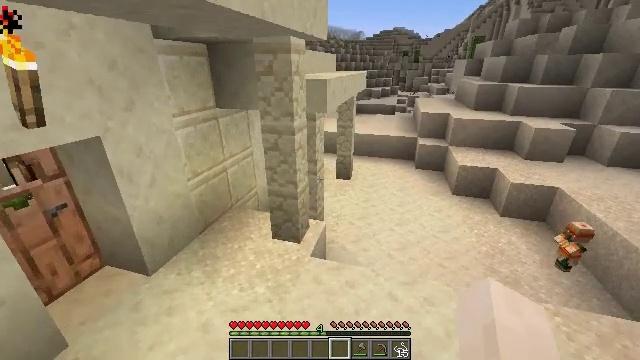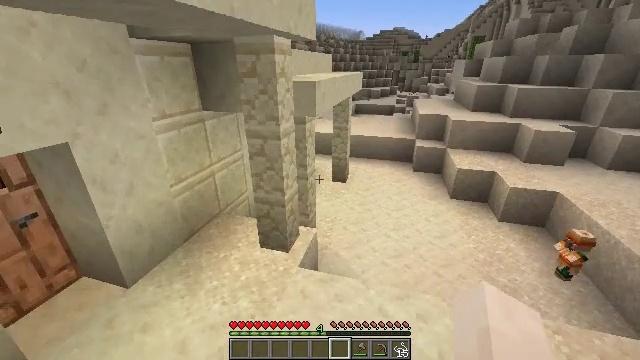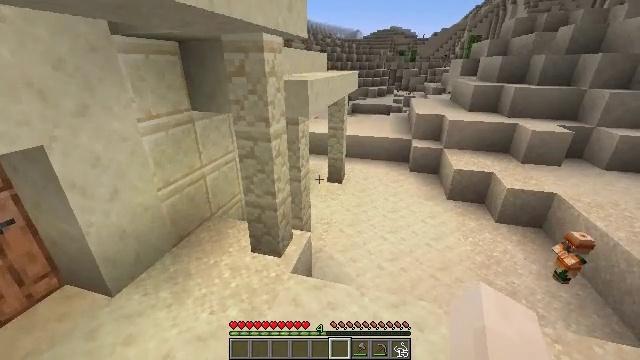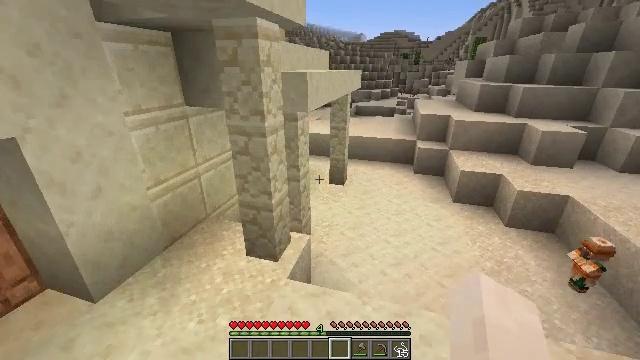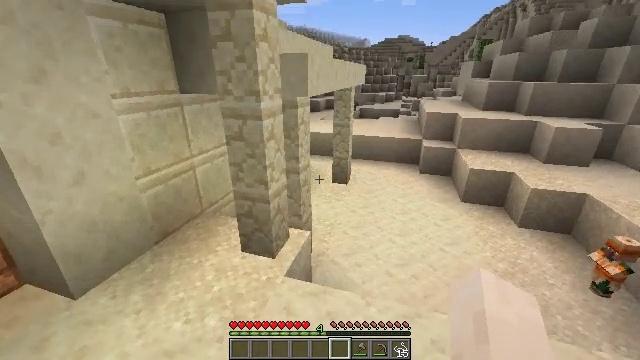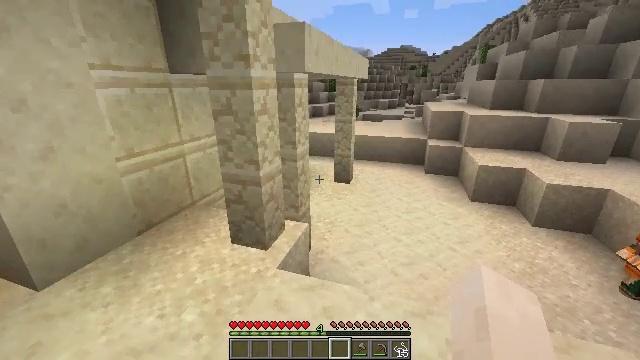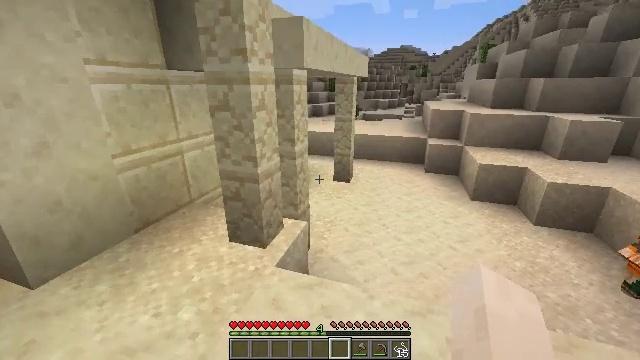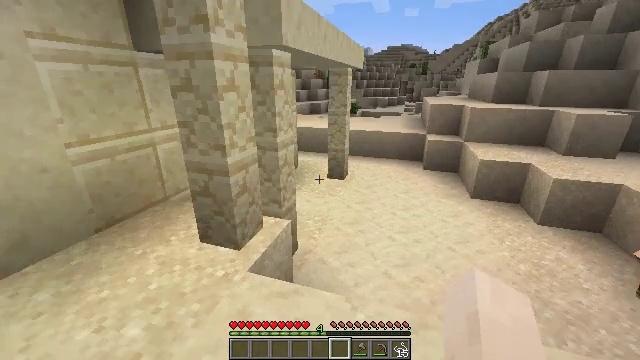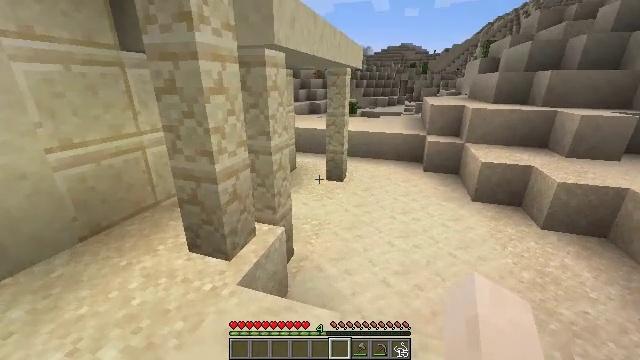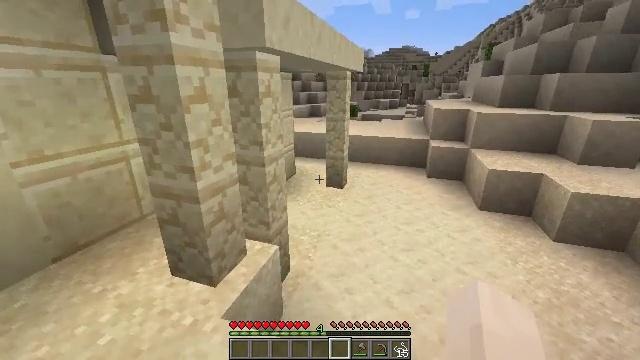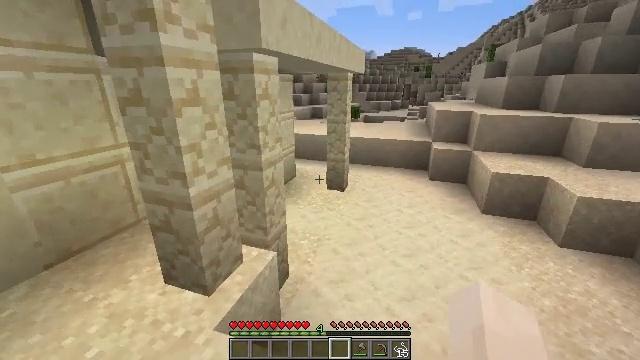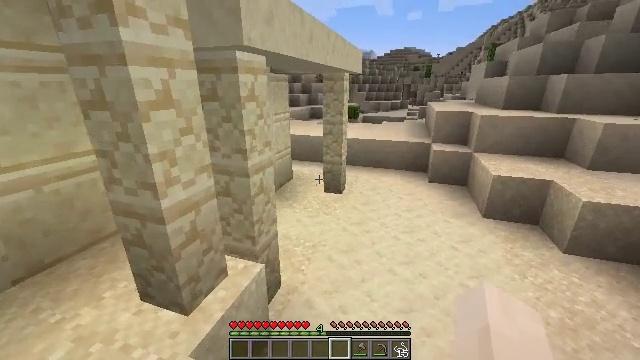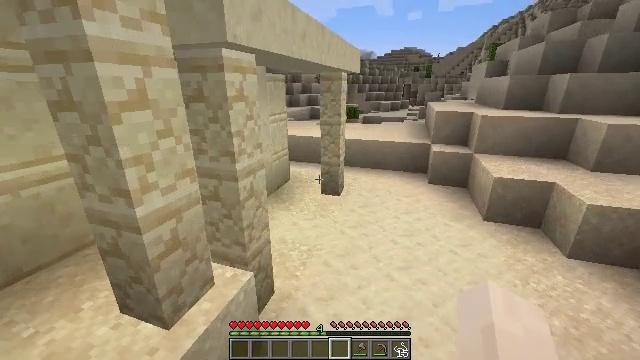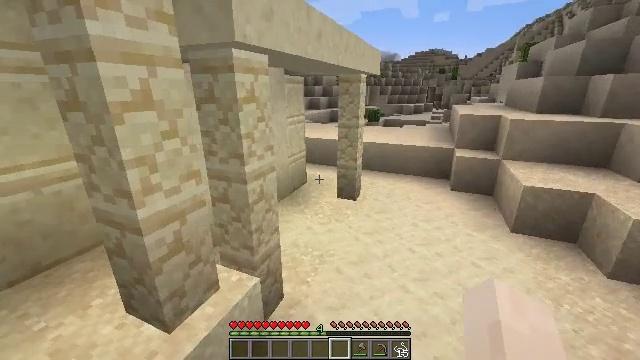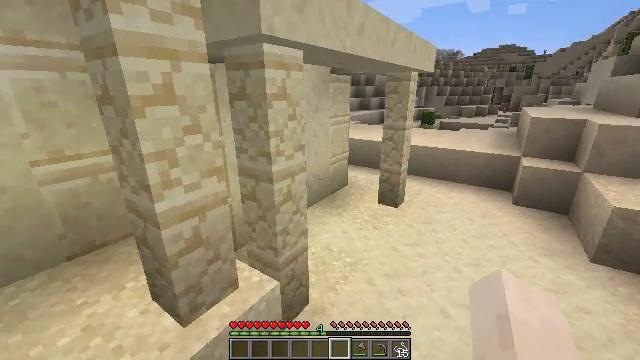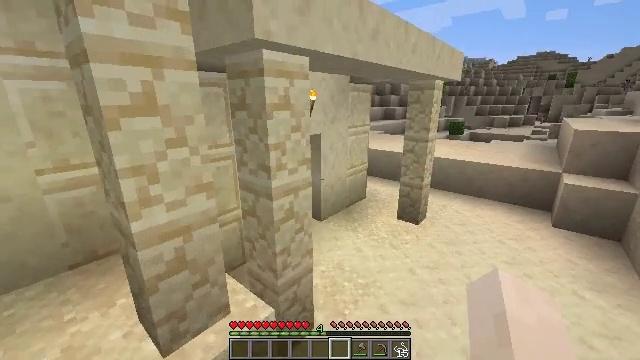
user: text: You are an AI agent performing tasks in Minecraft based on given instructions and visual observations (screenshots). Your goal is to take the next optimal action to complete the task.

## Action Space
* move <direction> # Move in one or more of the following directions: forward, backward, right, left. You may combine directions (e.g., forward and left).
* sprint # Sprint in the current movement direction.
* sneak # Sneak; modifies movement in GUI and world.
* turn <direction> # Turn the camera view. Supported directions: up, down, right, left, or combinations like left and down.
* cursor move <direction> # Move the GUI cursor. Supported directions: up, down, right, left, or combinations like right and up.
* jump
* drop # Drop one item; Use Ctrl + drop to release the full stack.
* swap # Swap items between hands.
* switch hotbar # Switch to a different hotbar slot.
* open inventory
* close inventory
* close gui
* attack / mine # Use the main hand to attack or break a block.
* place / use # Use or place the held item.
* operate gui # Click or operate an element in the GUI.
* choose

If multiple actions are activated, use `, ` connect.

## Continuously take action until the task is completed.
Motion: motion action
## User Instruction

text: Hunt a rabbit.
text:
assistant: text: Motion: move forward
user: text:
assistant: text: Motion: move forward
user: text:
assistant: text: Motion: move forward
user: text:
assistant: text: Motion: move forward and move right
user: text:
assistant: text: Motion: move forward and move right, turn up
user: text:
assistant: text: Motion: move forward and move right
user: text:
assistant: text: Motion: move forward and move right
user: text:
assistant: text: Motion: move forward
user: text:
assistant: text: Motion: move forward
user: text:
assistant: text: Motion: move forward and move right
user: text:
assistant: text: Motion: move forward and move right
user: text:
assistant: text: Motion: move forward and move right
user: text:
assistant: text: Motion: move forward and move right, turn left
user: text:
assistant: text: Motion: move forward, turn left
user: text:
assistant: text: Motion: move forward and move right, turn left and up
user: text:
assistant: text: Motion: move forward and move right
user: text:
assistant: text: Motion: move forward and move right
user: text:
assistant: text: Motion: move forward and move right
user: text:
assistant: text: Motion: move forward
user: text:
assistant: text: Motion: move forward
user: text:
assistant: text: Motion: move forward and move right
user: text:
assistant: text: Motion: move forward and move right, turn left
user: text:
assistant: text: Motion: move forward and move right, turn left
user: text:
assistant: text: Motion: move forward and move right, turn left and up
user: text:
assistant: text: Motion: move forward, turn left and up
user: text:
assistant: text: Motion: move forward, turn left and up
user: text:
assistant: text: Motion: move forward, turn left
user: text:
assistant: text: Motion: move forward
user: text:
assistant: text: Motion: move forward and move right
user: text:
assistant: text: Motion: move forward and move right, turn left